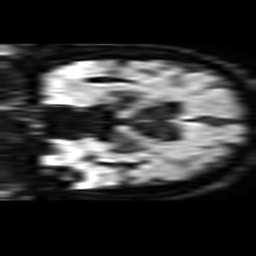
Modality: TRACE
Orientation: coronal
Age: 83
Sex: male
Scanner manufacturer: philips
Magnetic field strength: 3 T
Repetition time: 3.082 s
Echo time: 0.076 s